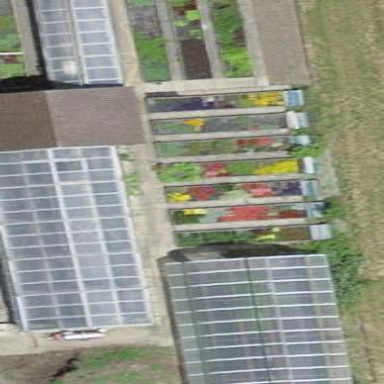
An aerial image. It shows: Plant nursery.